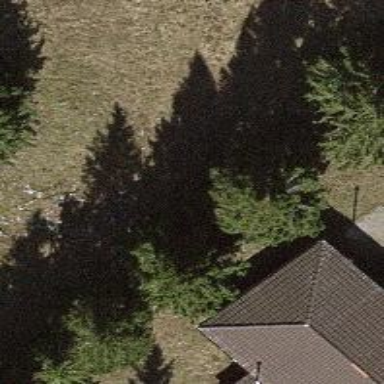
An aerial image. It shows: Evergreen needle-leaved tree.